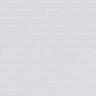
Metastatic tissue present: no